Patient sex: M
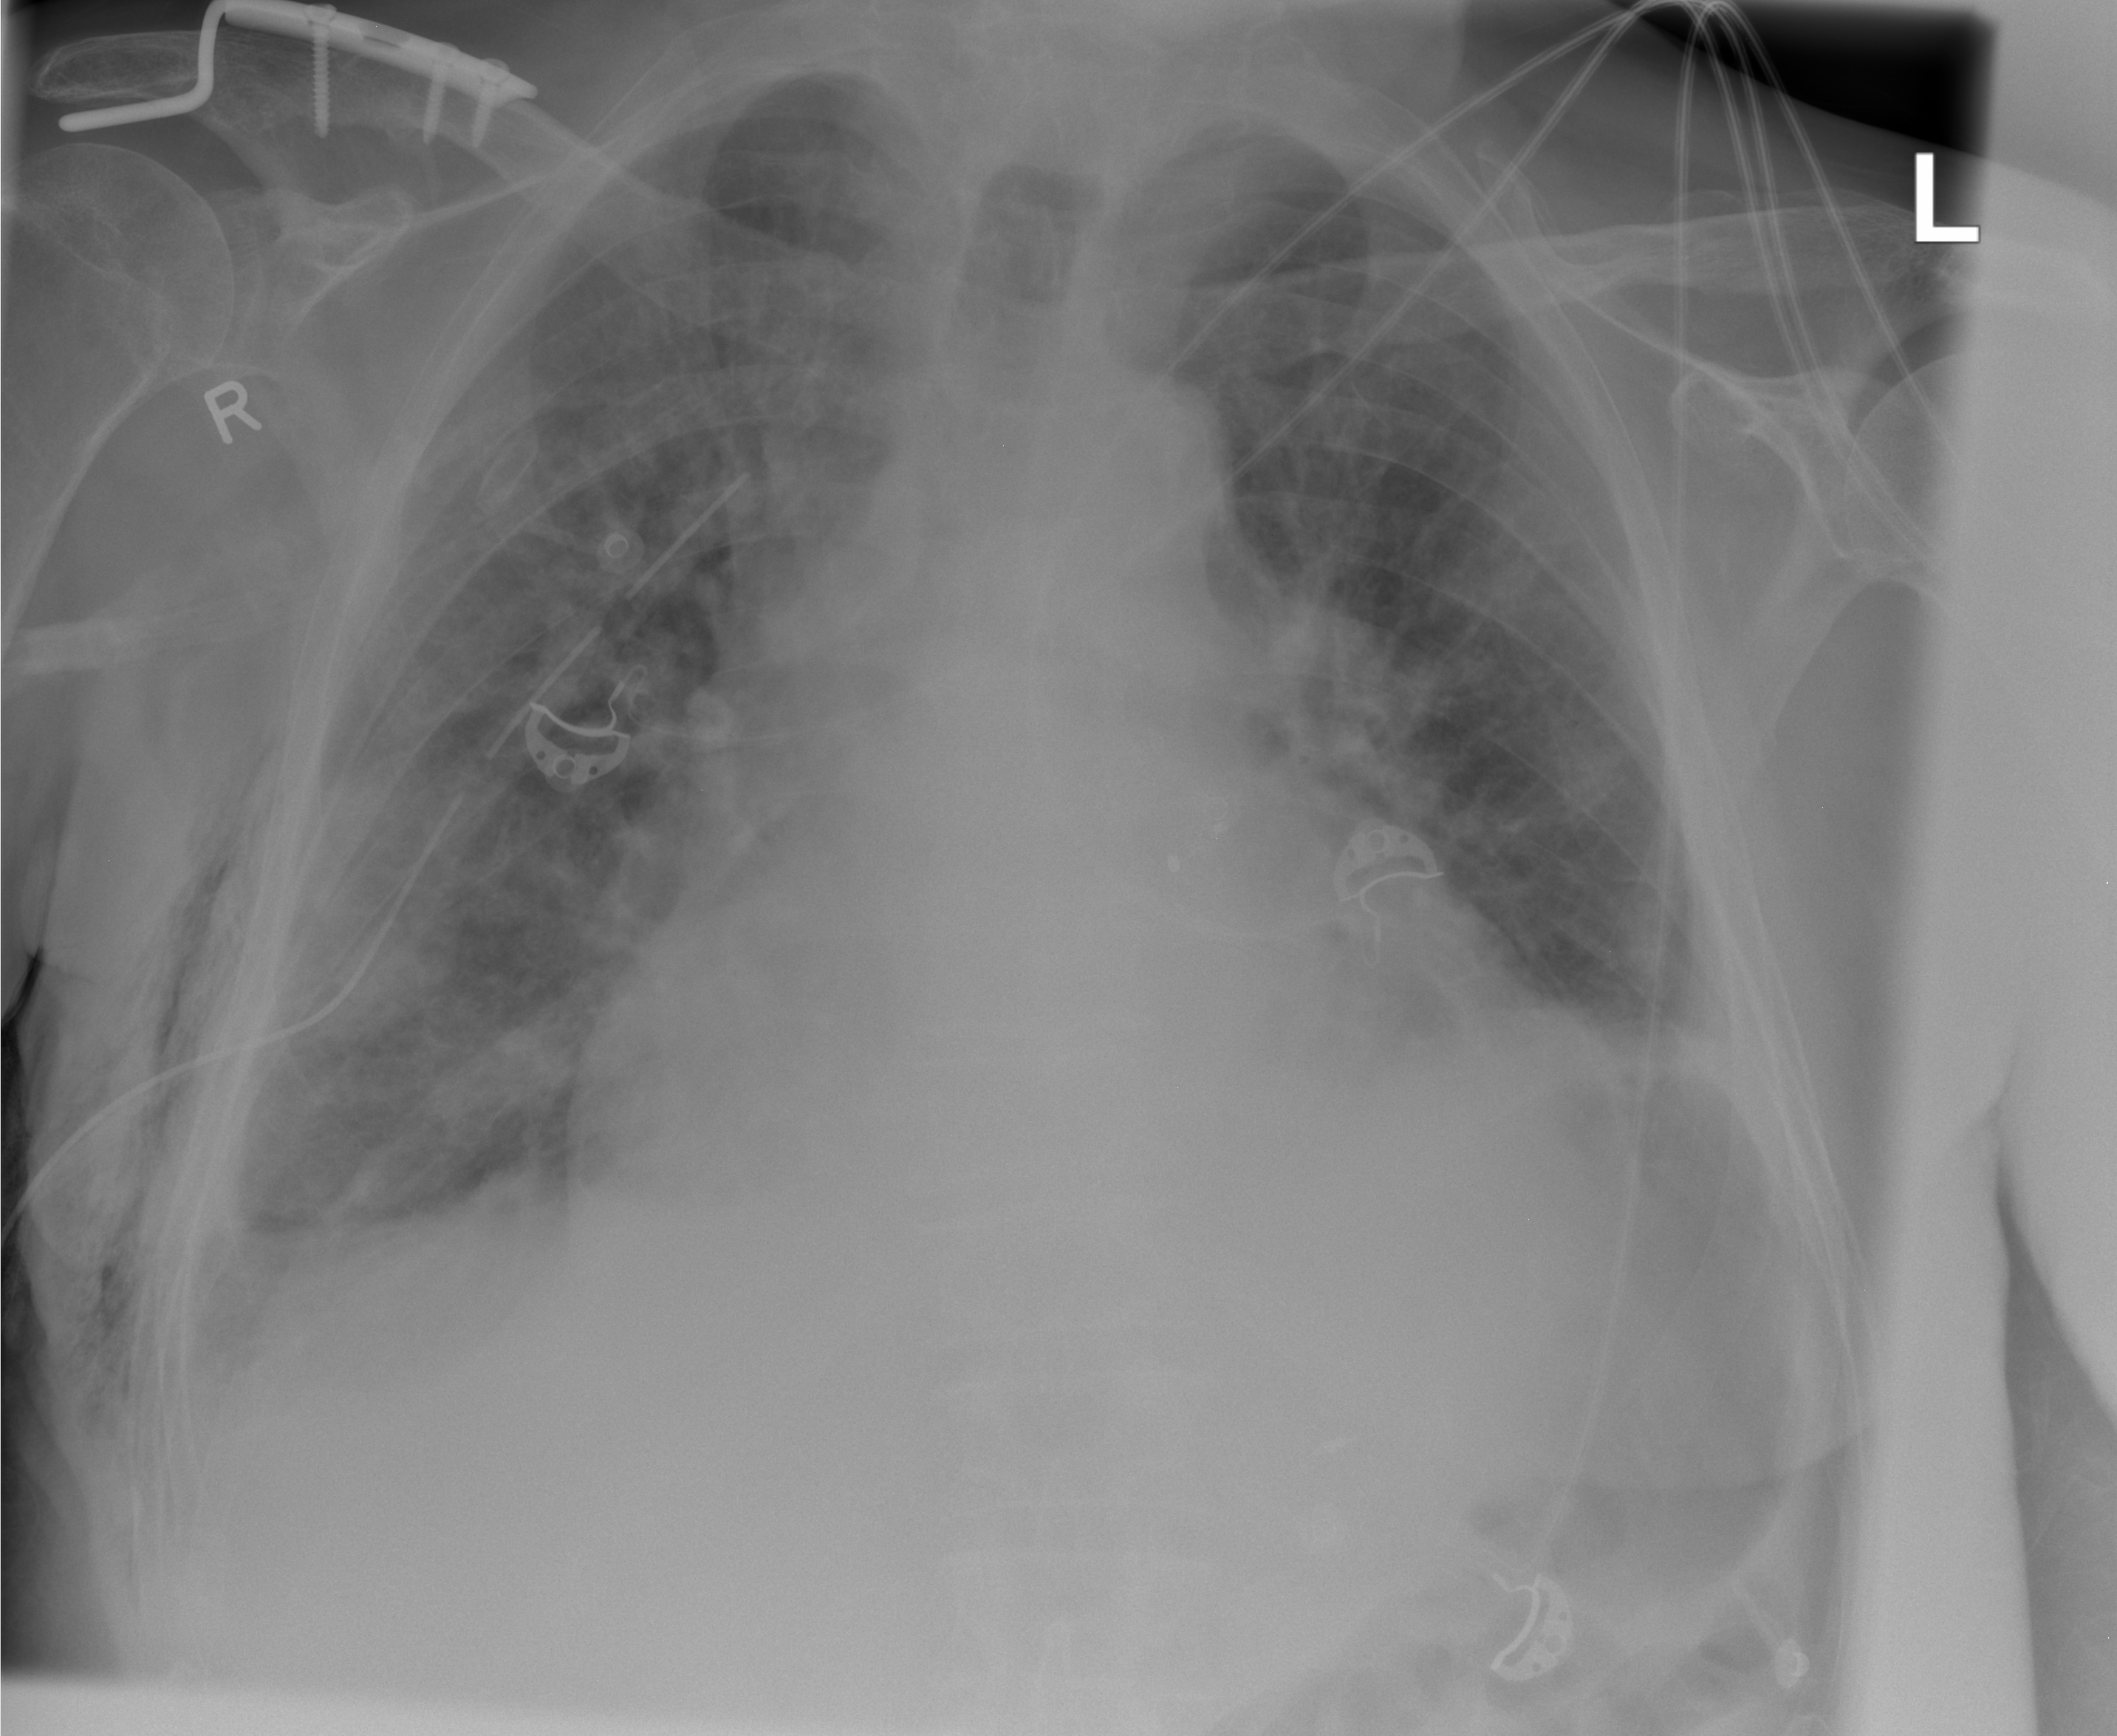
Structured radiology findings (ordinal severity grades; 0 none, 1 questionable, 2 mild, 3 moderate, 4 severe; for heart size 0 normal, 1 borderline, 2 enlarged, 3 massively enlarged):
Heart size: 2
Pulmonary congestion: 2
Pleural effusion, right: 1
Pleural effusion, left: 2
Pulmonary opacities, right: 0
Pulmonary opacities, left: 0
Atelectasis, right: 2
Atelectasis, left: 2